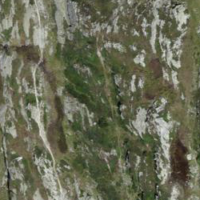
EUNIS habitat code: 31
Species observed at this site:
Kalmia procumbens